Question: I try to running PDO with an ODBC connection.
First at all im running on a 64 bits windows with a 32 bits WAMP installation and finally a 32 bits ODBC driver (does not exist in 64 bits).
Thanks to :
> C:\Windows\SysWOW64\odbcad32.exe
I have created a DSN test and I tried odbc_connection :
'''
odbc_connect("test", "root" , "root");
'''
Connection works and i can perform query.
Then I tried pdo_odbc :
'''
try {
$dbh = new PDO("odbc:test", "root", "root");
} catch (PDOException $e) {
echo 'Connection failed: ' . $e->getMessage();
}
'''
but I get an error ...
'''
Connection failed: could not find driver
'''
I can't understand why pdo connection failed :'(
PS: pdo_odbc is enabled on phpinfo(); see below

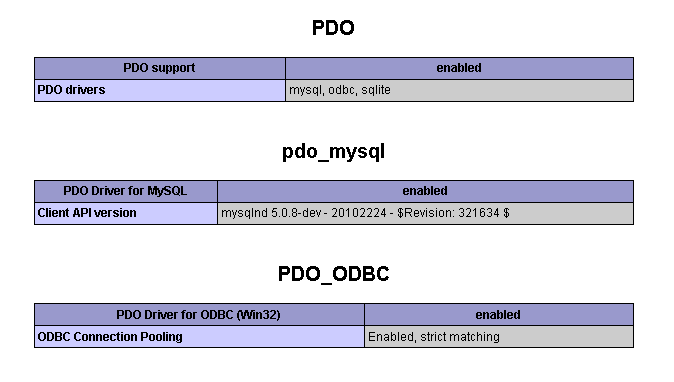
Answer: Finaly it's just more stupid... The ODBC driver (nuoDB win ODBC driver) I used was not designed for working with PDO.